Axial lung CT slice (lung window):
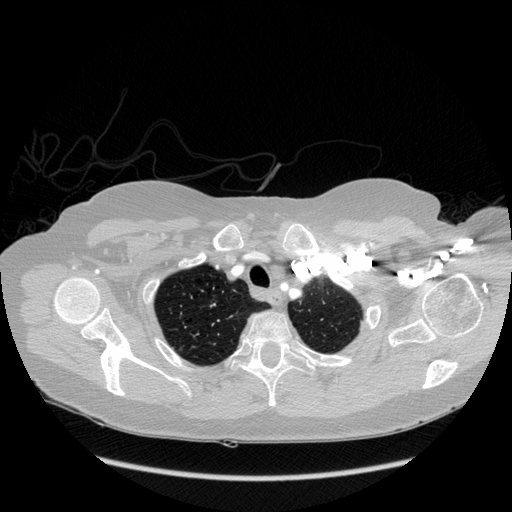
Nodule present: no